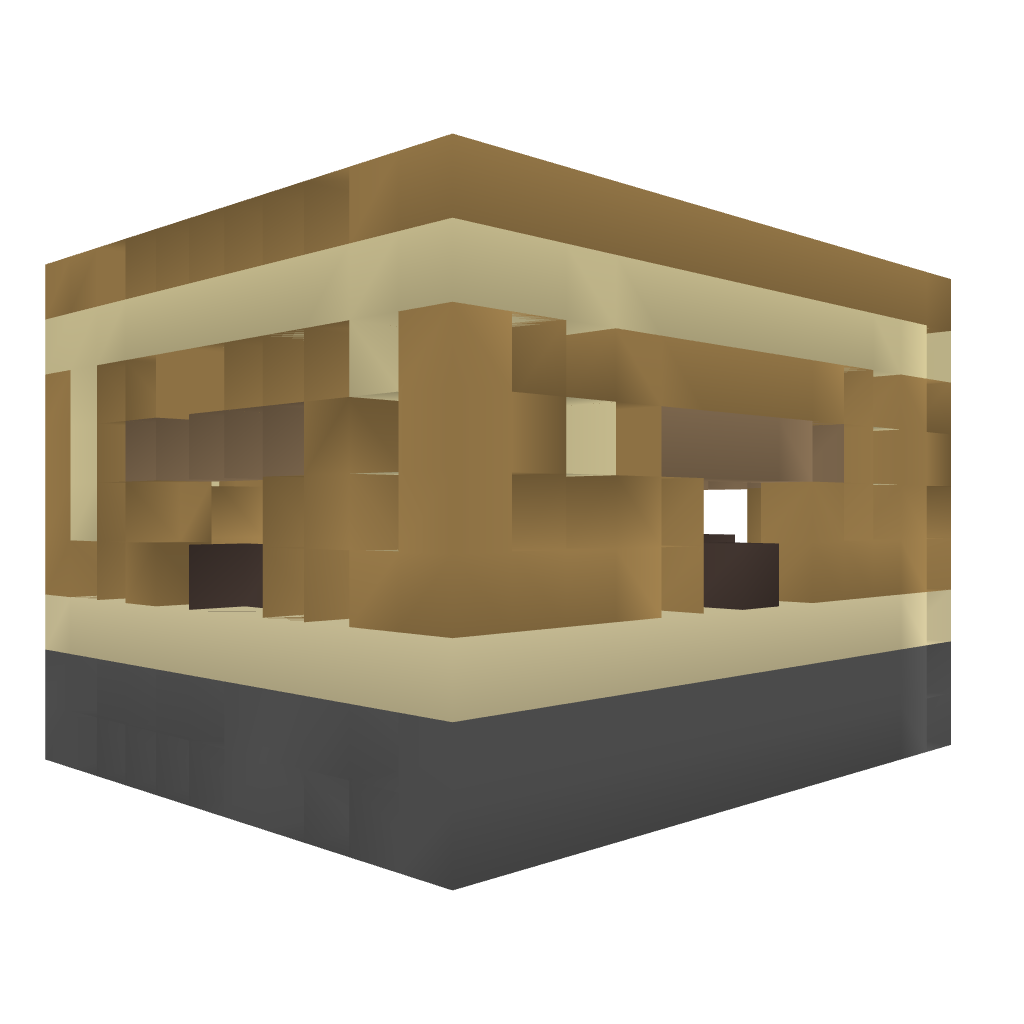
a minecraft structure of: Meditation House (Trap)